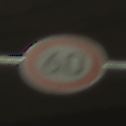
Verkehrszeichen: Geschwindigkeit60
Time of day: NotSpecified
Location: Indoor (Special)
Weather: NotSpecified
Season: NotSpecified
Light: Artificial